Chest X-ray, AP view. Patient: 58 years old, sex F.
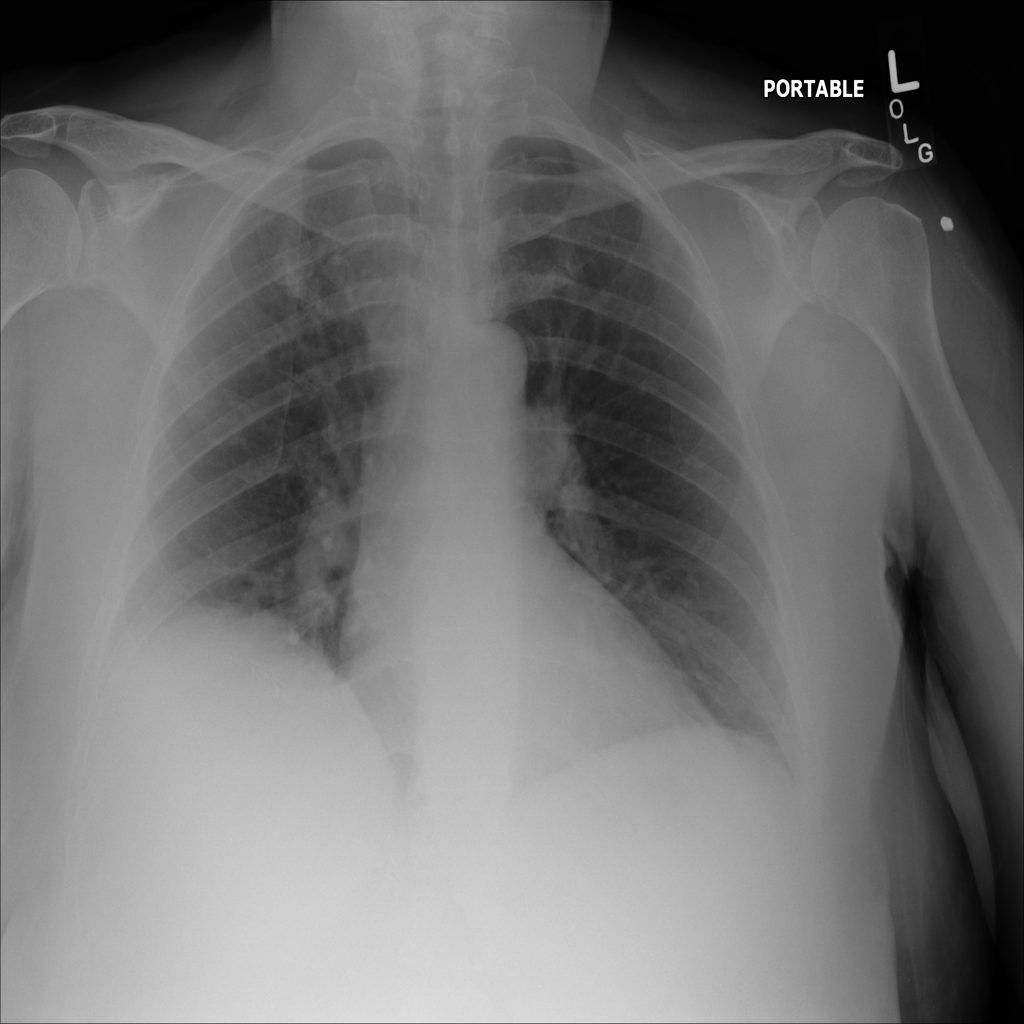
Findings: No Finding